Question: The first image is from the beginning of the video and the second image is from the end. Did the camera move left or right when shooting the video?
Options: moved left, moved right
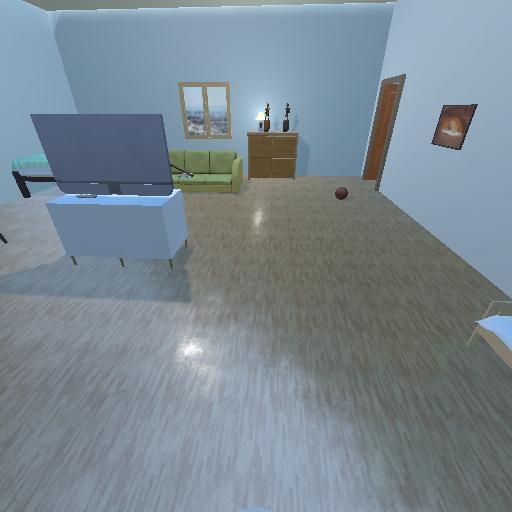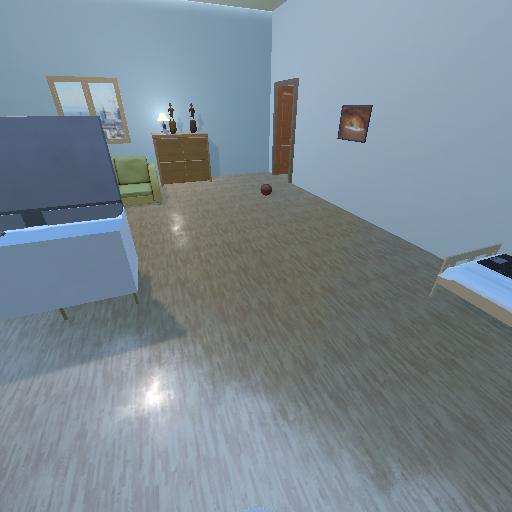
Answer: moved left